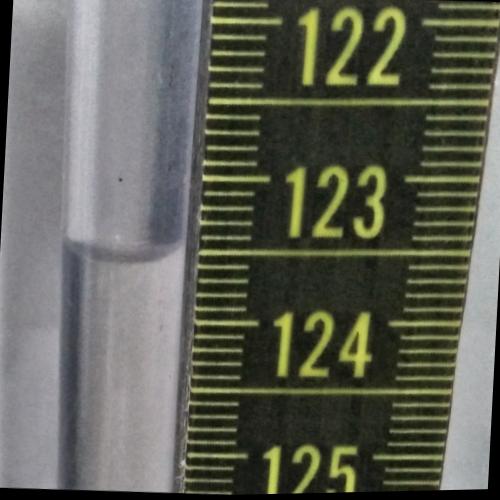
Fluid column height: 123.5 cm